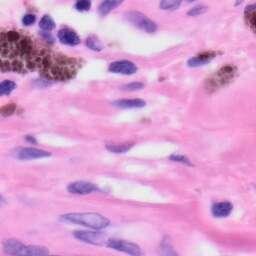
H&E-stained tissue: Skin